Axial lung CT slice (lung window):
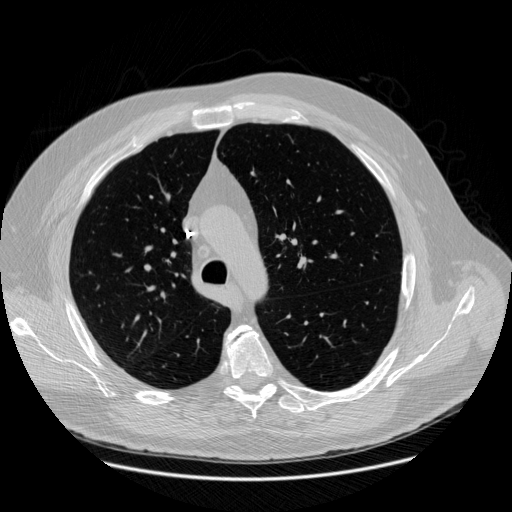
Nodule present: no